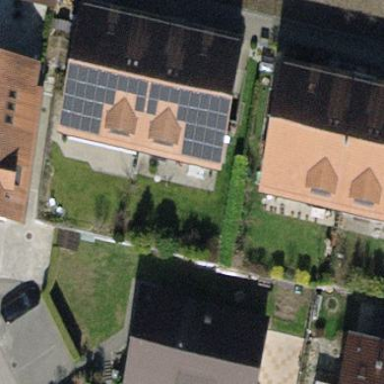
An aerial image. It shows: Semi-detached house with gabled roof.